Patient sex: M
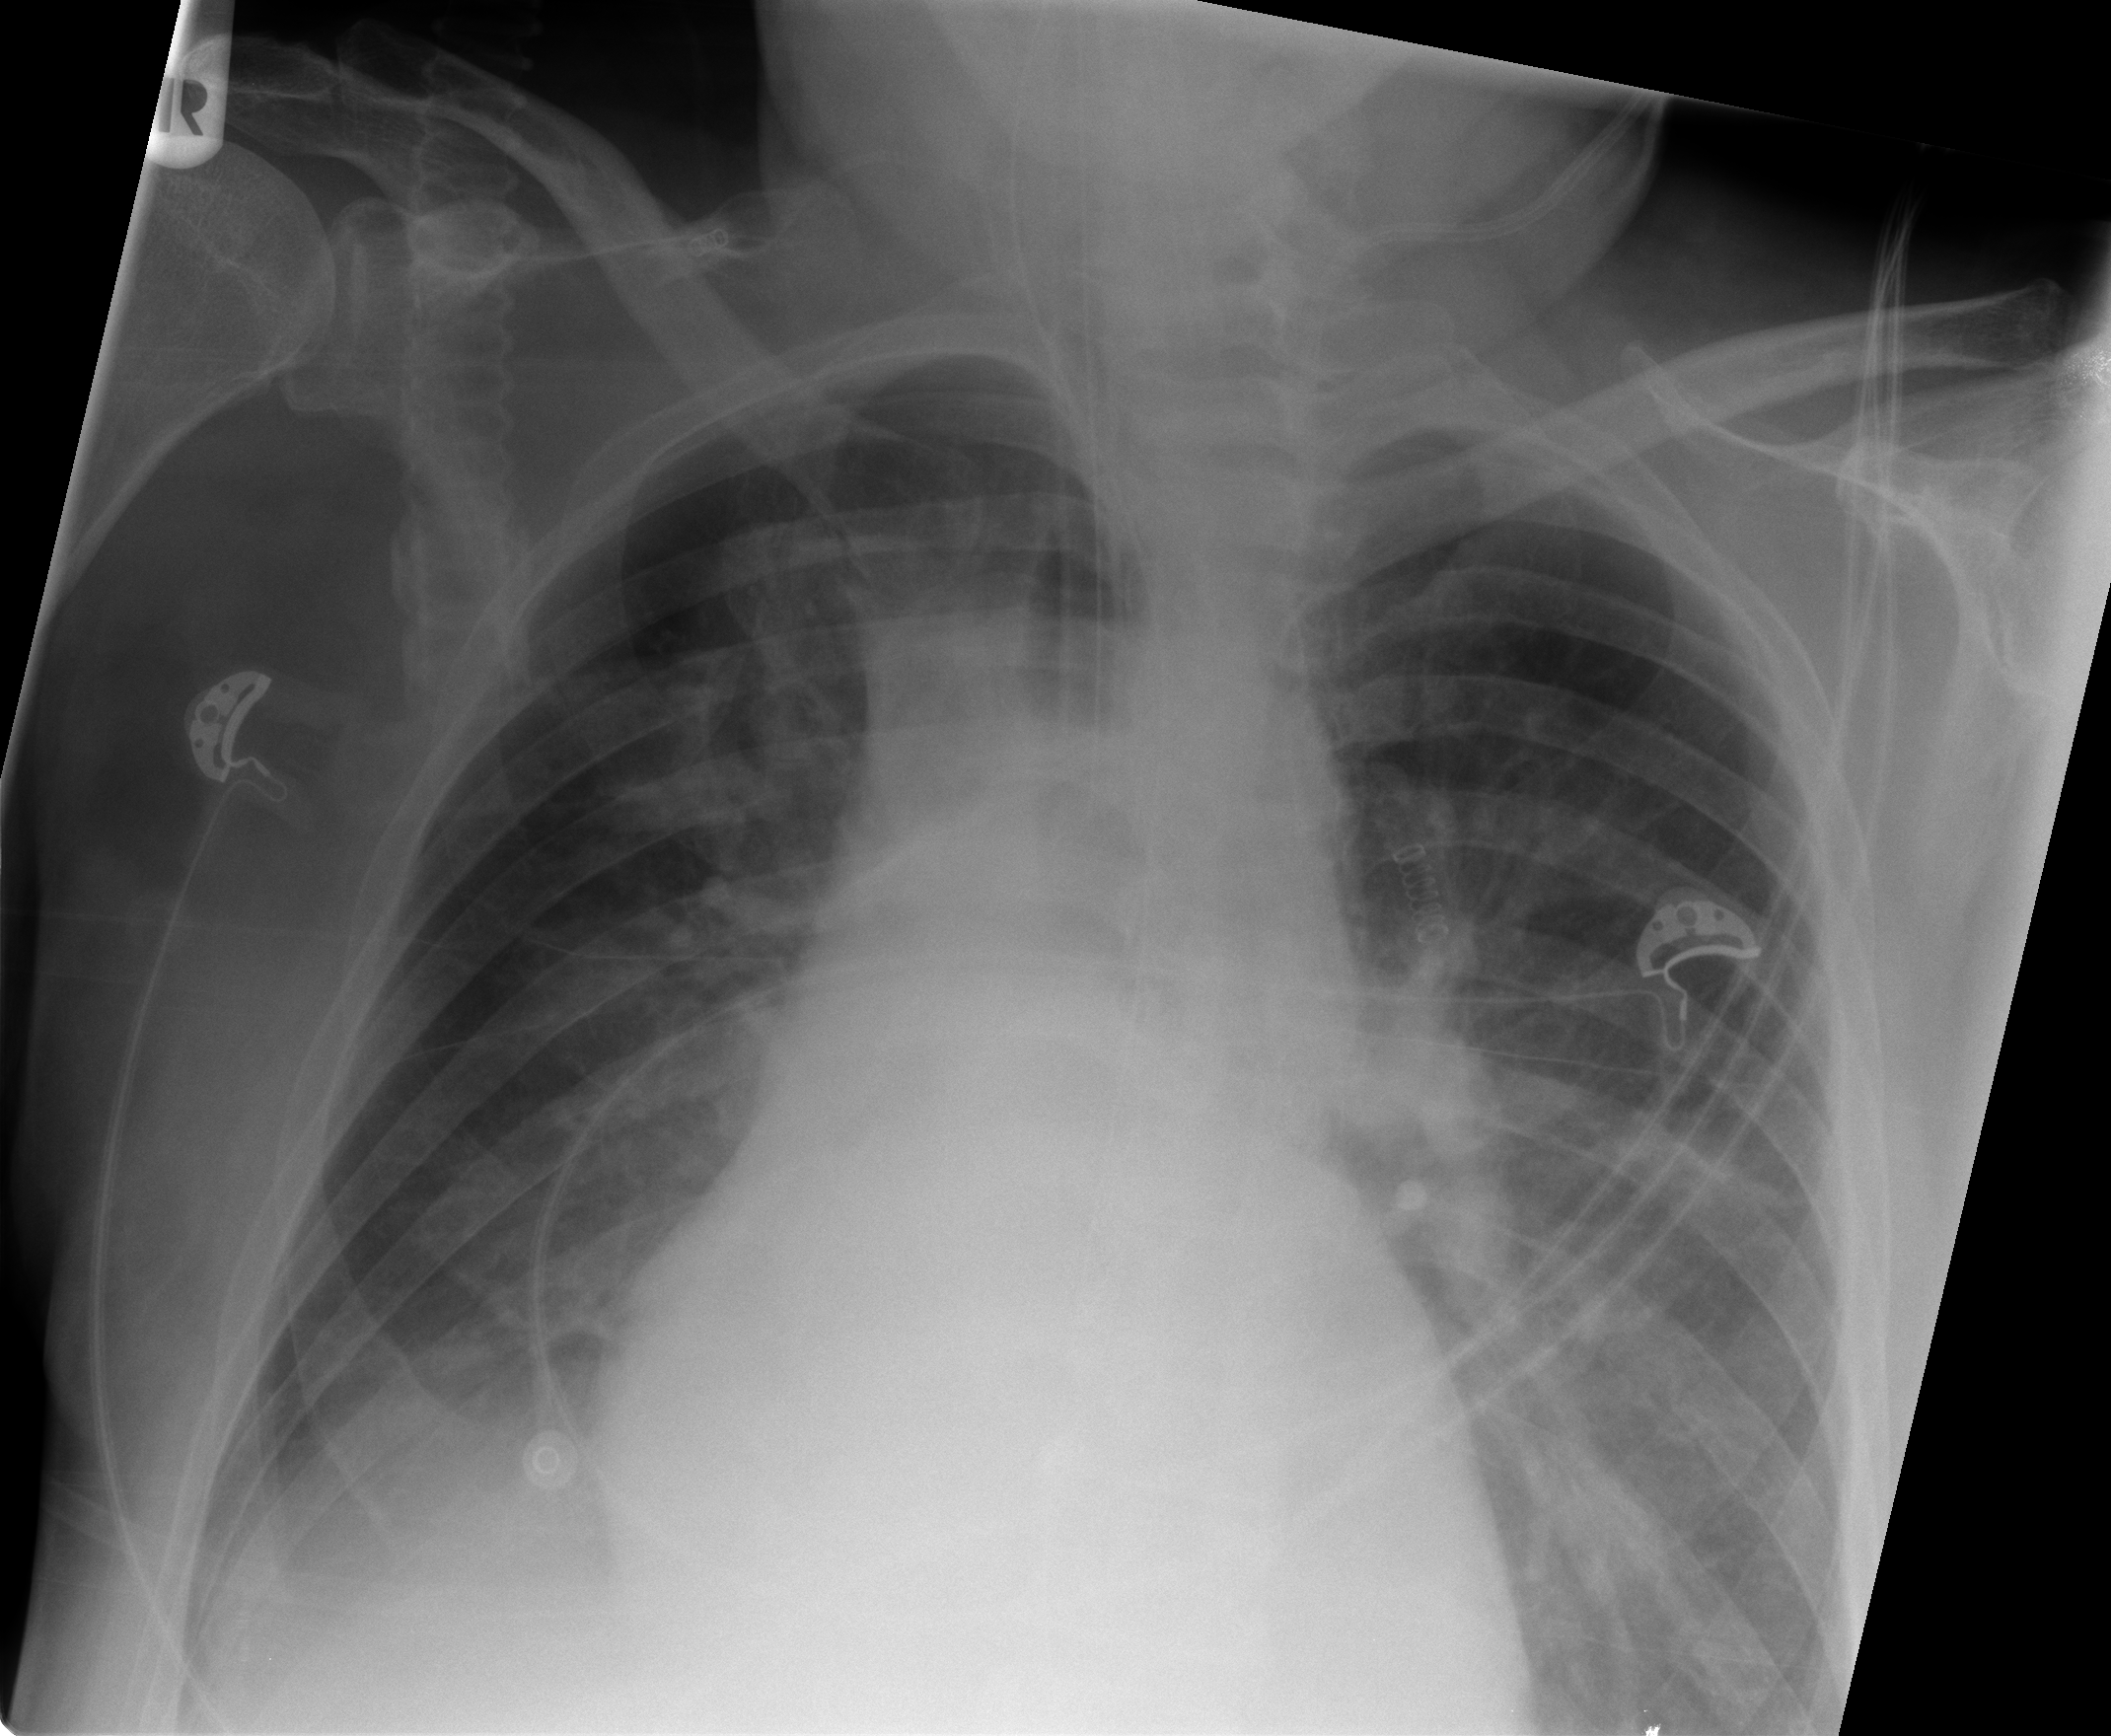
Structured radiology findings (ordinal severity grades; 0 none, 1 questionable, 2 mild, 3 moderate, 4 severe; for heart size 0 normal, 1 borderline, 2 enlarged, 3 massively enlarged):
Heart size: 2
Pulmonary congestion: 2
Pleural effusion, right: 2
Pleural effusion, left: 2
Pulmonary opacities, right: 2
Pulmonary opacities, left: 2
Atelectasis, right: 2
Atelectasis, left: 2